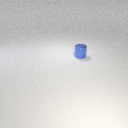
small blue metal cylinder